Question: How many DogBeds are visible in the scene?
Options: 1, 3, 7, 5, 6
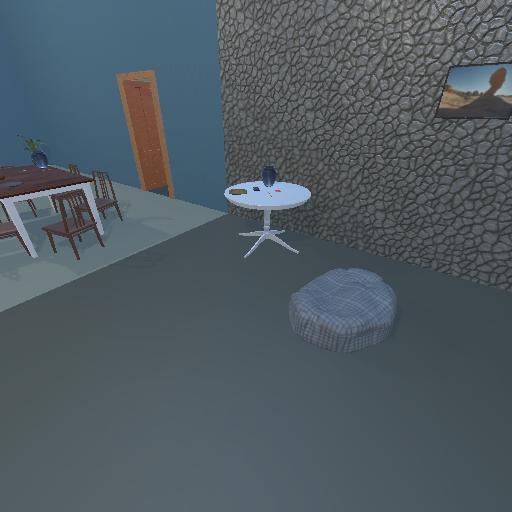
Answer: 1